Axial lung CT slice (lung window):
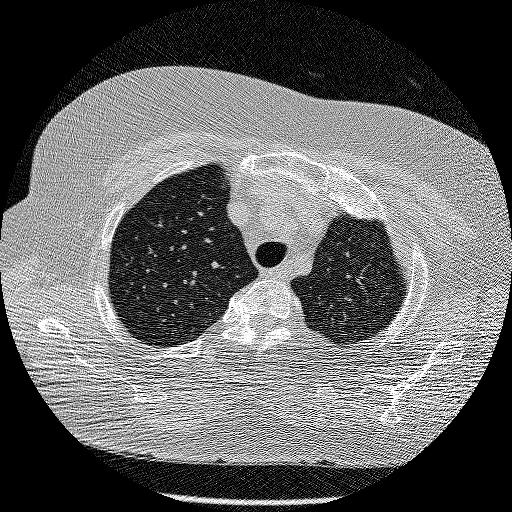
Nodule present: no